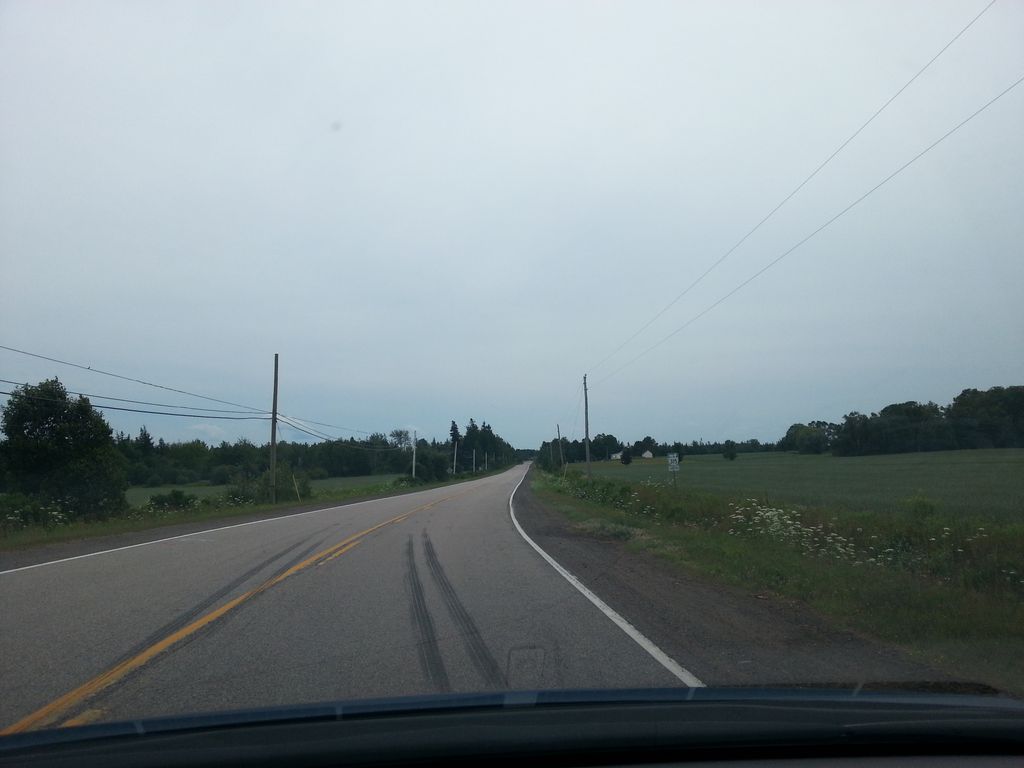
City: charlottetown